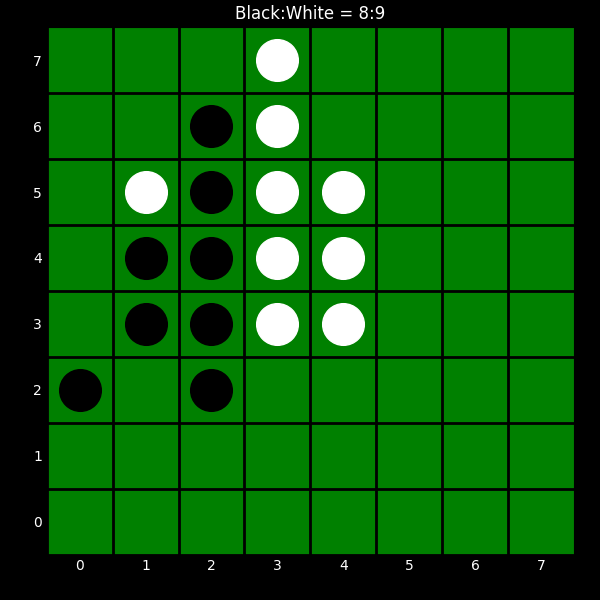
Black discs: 8
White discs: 9